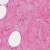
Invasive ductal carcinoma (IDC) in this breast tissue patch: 0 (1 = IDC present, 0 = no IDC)